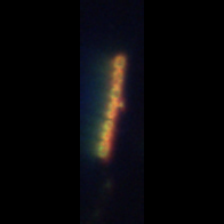
Taxon: Chaetoceros
Group: Diatoms